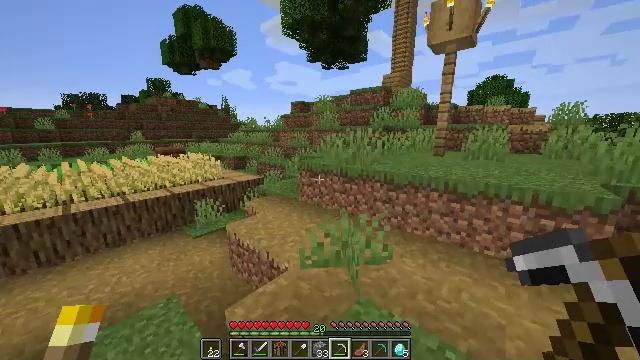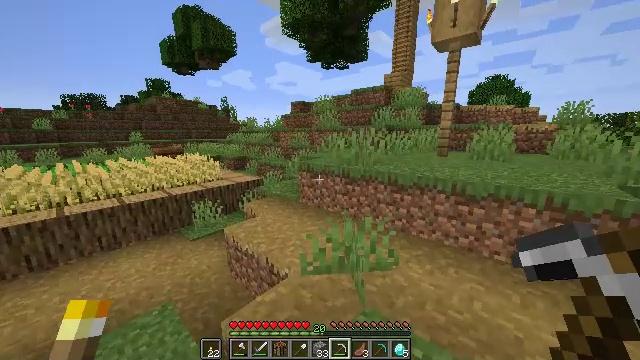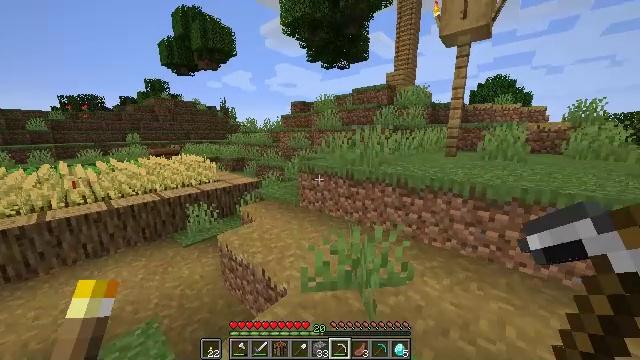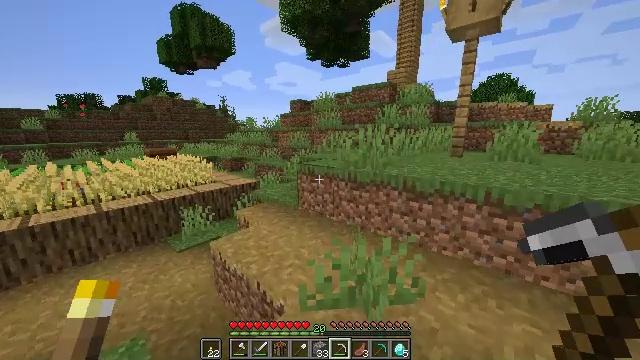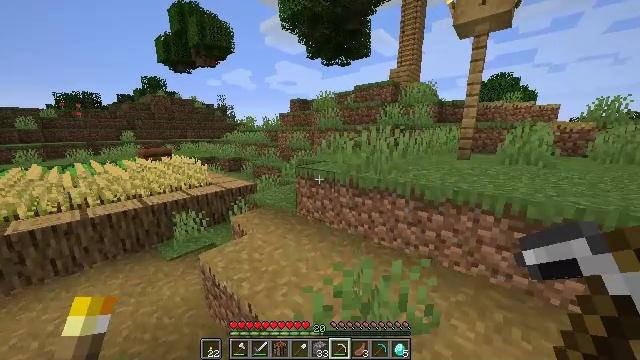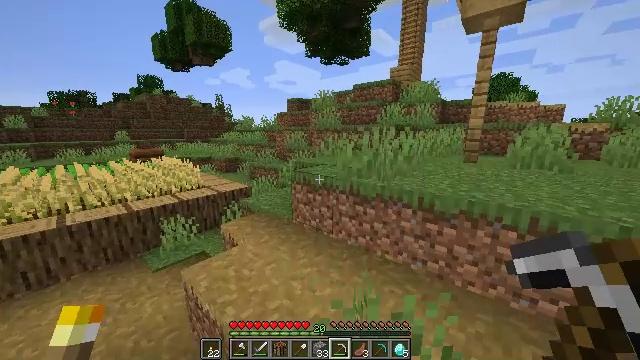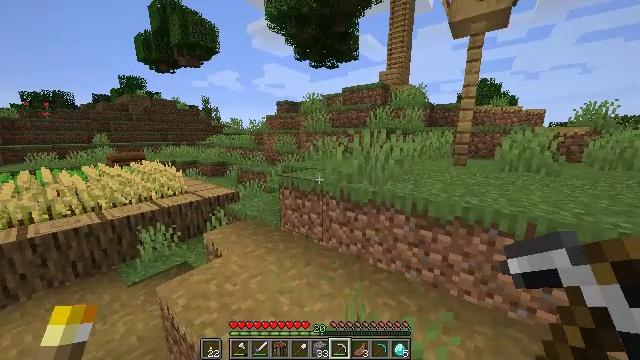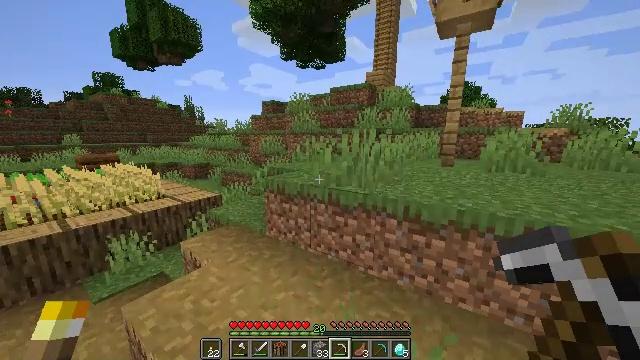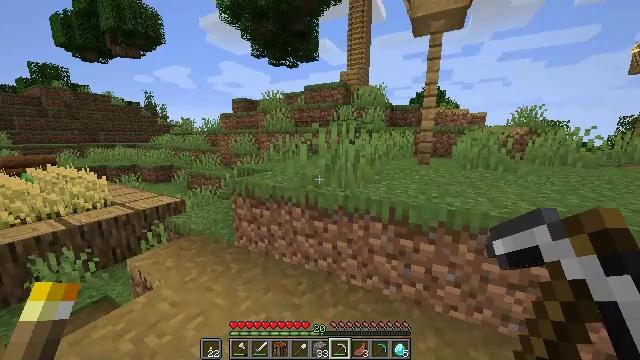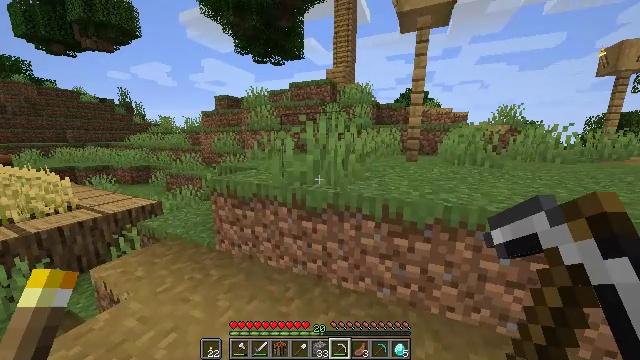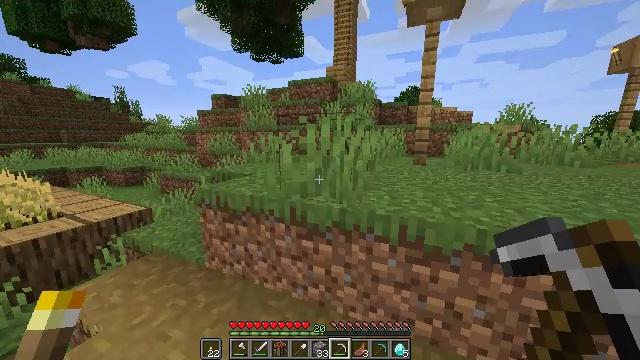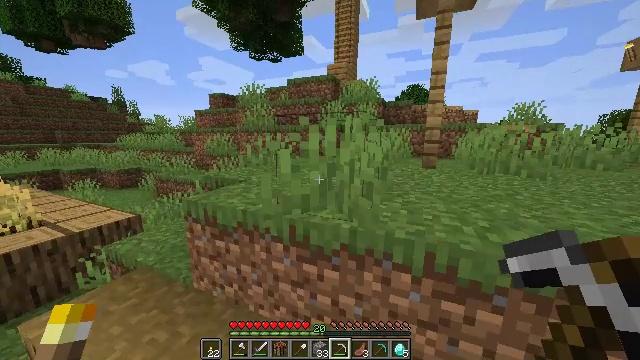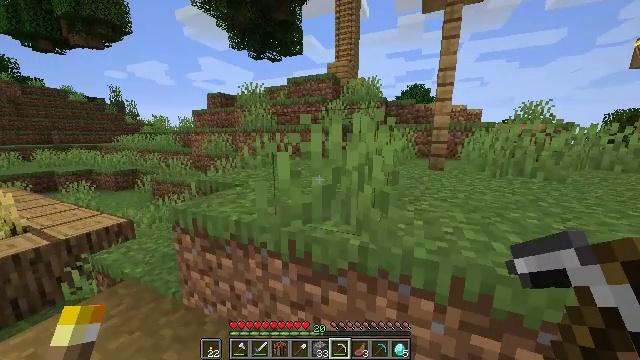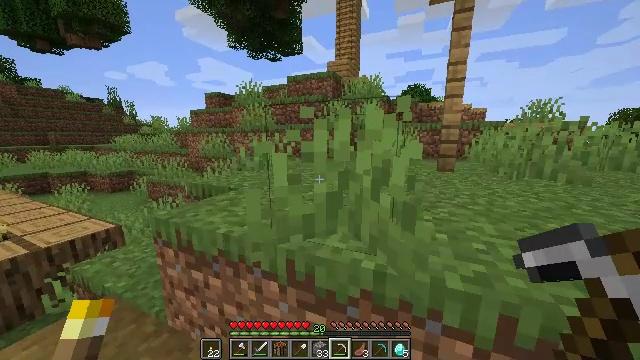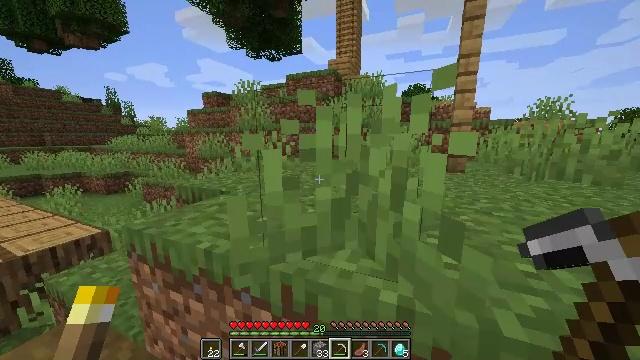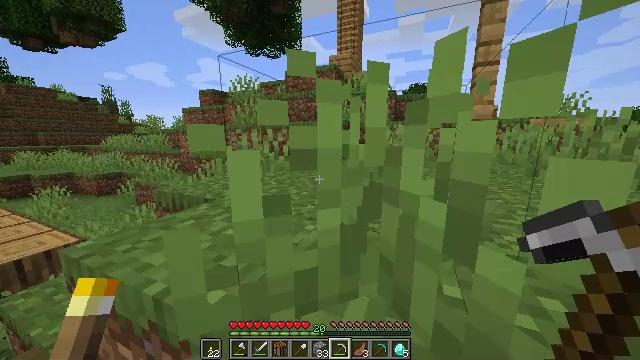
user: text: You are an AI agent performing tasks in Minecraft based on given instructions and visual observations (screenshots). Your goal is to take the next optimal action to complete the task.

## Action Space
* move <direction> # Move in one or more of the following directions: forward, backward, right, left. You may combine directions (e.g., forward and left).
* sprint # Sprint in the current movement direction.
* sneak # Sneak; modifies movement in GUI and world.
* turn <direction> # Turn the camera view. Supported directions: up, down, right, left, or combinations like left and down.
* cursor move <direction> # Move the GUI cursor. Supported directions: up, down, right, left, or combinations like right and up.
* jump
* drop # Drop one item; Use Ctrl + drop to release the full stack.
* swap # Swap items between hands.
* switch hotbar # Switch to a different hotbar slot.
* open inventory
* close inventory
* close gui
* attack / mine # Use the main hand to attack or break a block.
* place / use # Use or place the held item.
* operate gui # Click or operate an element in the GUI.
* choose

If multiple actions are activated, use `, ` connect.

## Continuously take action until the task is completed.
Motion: motion action
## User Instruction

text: Collect the blast furnace by mining it.
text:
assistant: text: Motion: move forward, sprint
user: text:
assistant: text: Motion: move forward, sprint
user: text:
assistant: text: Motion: move forward, sprint
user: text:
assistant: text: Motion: move forward, sprint
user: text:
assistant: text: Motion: move forward, sprint
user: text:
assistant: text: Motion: move forward, sprint, turn right
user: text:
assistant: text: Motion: move forward, sprint, turn right
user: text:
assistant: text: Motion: move forward, sprint, turn right
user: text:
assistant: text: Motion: move forward, sprint, turn right
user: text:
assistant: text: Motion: move forward, sprint
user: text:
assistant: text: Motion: move forward, sprint
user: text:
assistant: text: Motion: move forward, sprint
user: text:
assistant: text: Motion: move forward, sprint
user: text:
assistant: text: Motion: move forward, sprint
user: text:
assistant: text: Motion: move forward, sprint
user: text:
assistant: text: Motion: move forward, sprint, jump
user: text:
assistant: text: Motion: move forward, sprint, turn right, jump
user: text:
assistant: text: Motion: move forward, sprint, turn right, jump
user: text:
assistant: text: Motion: move forward, sprint, turn right, jump
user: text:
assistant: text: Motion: move forward, sprint, turn right, jump
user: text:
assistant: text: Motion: move forward, sprint, turn right, jump
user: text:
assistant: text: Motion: move forward, sprint, turn right
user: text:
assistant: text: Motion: move forward, sprint, turn right
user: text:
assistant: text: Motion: move forward, sprint, turn right
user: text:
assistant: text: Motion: move forward, sprint, turn right
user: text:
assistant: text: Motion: move forward, sprint, turn right
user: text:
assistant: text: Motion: move forward, sprint, turn right
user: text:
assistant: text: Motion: move forward, sprint, turn right
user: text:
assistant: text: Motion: move forward, sprint, turn right
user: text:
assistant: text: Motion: move forward, sprint, turn right